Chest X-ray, PA view. Patient: 48 years old, sex M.
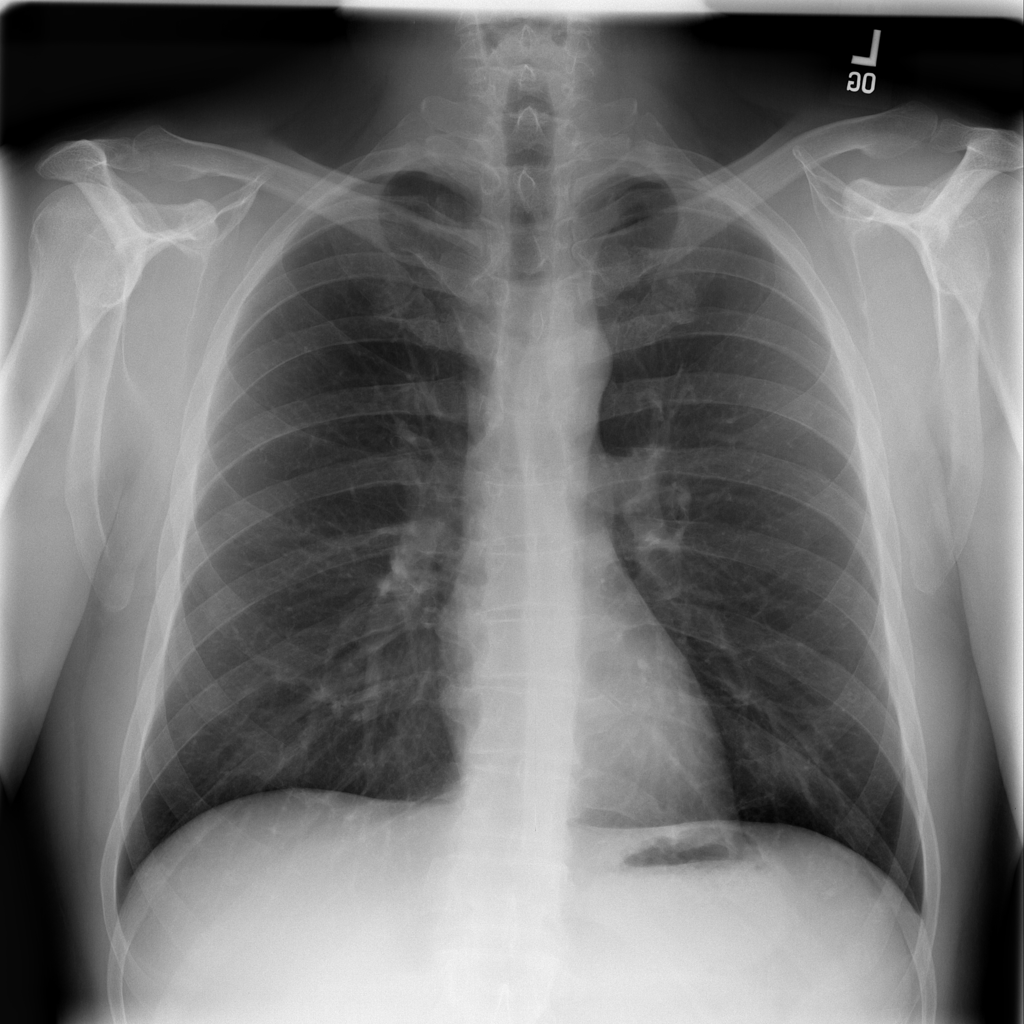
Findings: Infiltration